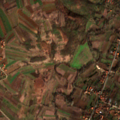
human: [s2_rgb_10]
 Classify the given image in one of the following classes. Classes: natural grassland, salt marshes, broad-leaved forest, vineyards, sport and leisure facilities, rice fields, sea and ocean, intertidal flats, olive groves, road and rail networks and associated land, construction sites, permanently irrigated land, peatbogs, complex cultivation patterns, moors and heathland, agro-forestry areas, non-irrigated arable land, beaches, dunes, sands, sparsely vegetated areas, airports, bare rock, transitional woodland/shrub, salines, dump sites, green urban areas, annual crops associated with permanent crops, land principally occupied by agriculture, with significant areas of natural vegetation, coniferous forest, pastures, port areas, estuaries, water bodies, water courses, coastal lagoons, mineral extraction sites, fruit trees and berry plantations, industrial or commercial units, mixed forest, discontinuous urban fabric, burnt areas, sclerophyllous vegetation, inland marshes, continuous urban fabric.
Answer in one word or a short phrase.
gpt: non-irrigated arable land, complex cultivation patterns, land principally occupied by agriculture, with significant areas of natural vegetation, transitional woodland/shrub